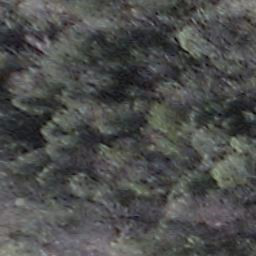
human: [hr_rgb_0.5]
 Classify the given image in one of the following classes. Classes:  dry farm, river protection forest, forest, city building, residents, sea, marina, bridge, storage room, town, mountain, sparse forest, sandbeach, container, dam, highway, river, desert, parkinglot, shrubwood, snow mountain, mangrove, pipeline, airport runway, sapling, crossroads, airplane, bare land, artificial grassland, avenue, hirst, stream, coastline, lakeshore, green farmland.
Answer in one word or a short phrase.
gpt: shrubwood